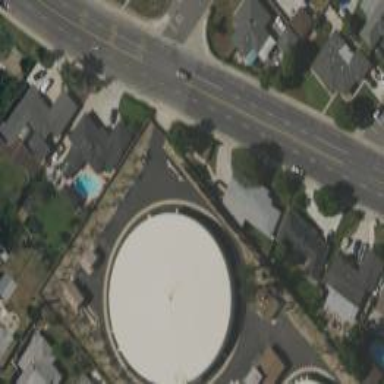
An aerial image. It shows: Storage tank building.